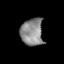
Tissue: prostate
Cell type: Fibroblasts
Senescence score: 0.7281
Nuclear area (px): 600
Mean DAPI intensity: 137.872